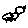
Label: bird